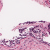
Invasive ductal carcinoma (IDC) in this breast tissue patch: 1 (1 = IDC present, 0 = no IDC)